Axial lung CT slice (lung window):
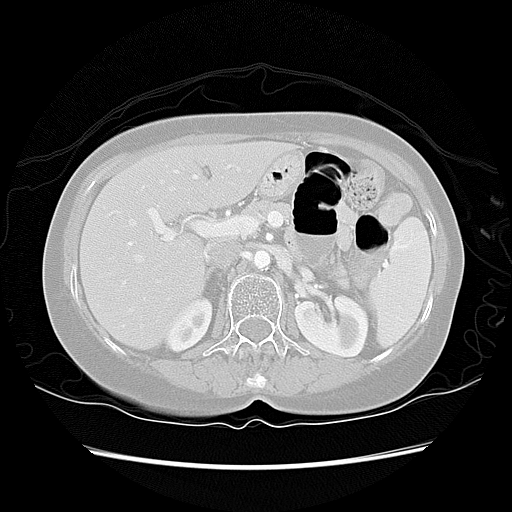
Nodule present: no